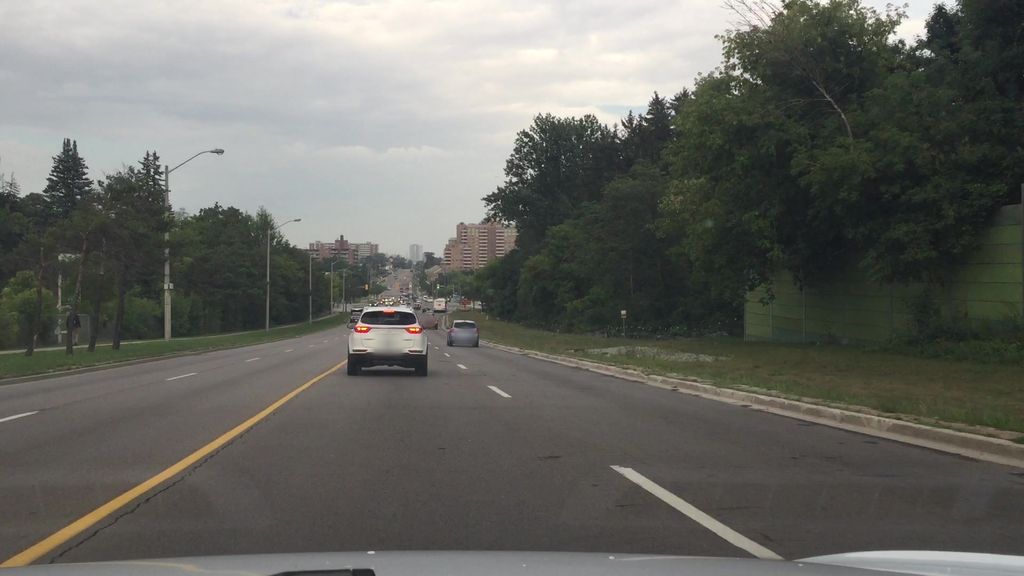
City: toronto